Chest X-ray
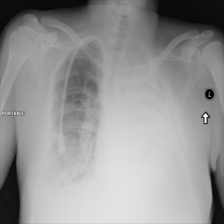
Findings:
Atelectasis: negative
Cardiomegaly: negative
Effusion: positive
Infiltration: negative
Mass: negative
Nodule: negative
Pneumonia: positive
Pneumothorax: negative
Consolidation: negative
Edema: positive
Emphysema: negative
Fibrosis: negative
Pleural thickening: negative
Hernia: negative